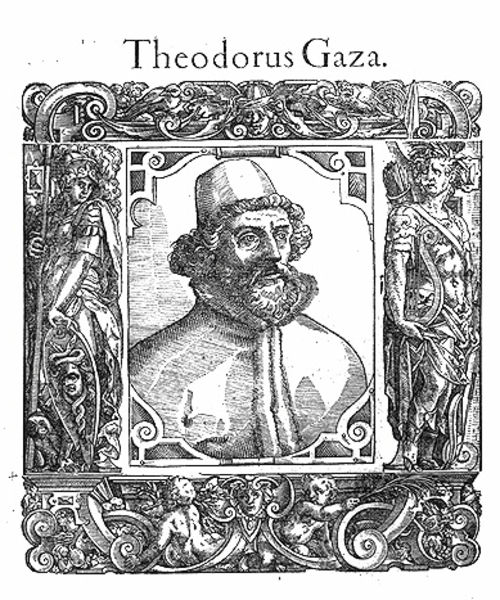
Titel: Bildnis des Theodoros Gaza
Künstler: Tobias Stimmer
Institution: (Seriendruck)
Schlagwörter: kämpfer, mann, umhang, weiß, brust, frisur, grau, haar, hut, köpfe, mund, nase, profil, schwarz, stirn, zeichnung, blick, ornament, bart, jacke, kappe, augen, barock, falten, gesicht, kragen, pelz, rahmen, vollbart, bild, bildnis, herr, portrait, porträt, geistlicher, gewand, haare, mantel, locken, renaissance, engel, ranken, relief, schrift, bogen, grafik, graphik, rand, figuren, soldaten, schnurbart, ornamente, verzierung, ramen, selbstporträt, name, schild, buch, deko, druck, schraffur, radierung, stich, seite, schwarzweiß, punkt, selbstbildnis, bleistift, helm, stehkragen, allegorie, rüstung, gestalten, buchdruck, skulpturen, mund nase augen, voluten, krieger, medusa, schlangen, heiliger, gelehrter, speer, laute, emblem, putten, kupferstich, allegorien, putti, athene, pfeil, spirale, fassung, handschrift, pfeile, athena, verziehrung, latein, lateinisch, schwrz, fes, masken, theodor, theologe, rollwerk, schurrbart, theodorus, theodorus gaza, miniature, gaza